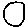
Label: circle